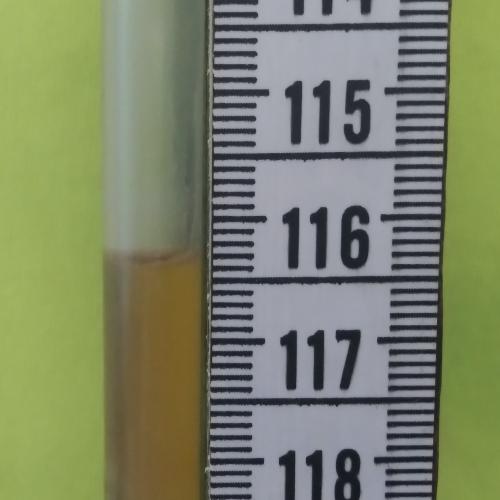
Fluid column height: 116.3 cm